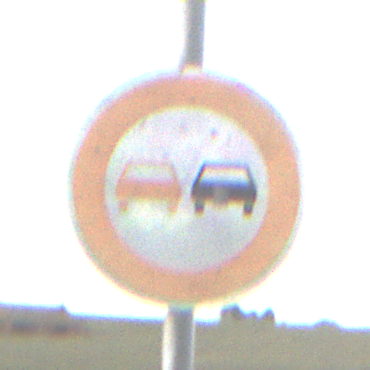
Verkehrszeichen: Ueberholverbot
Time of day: Night
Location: Outdoor (Nature)
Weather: Overcast
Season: NotSpecified
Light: Artificial